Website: macys
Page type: billing-address
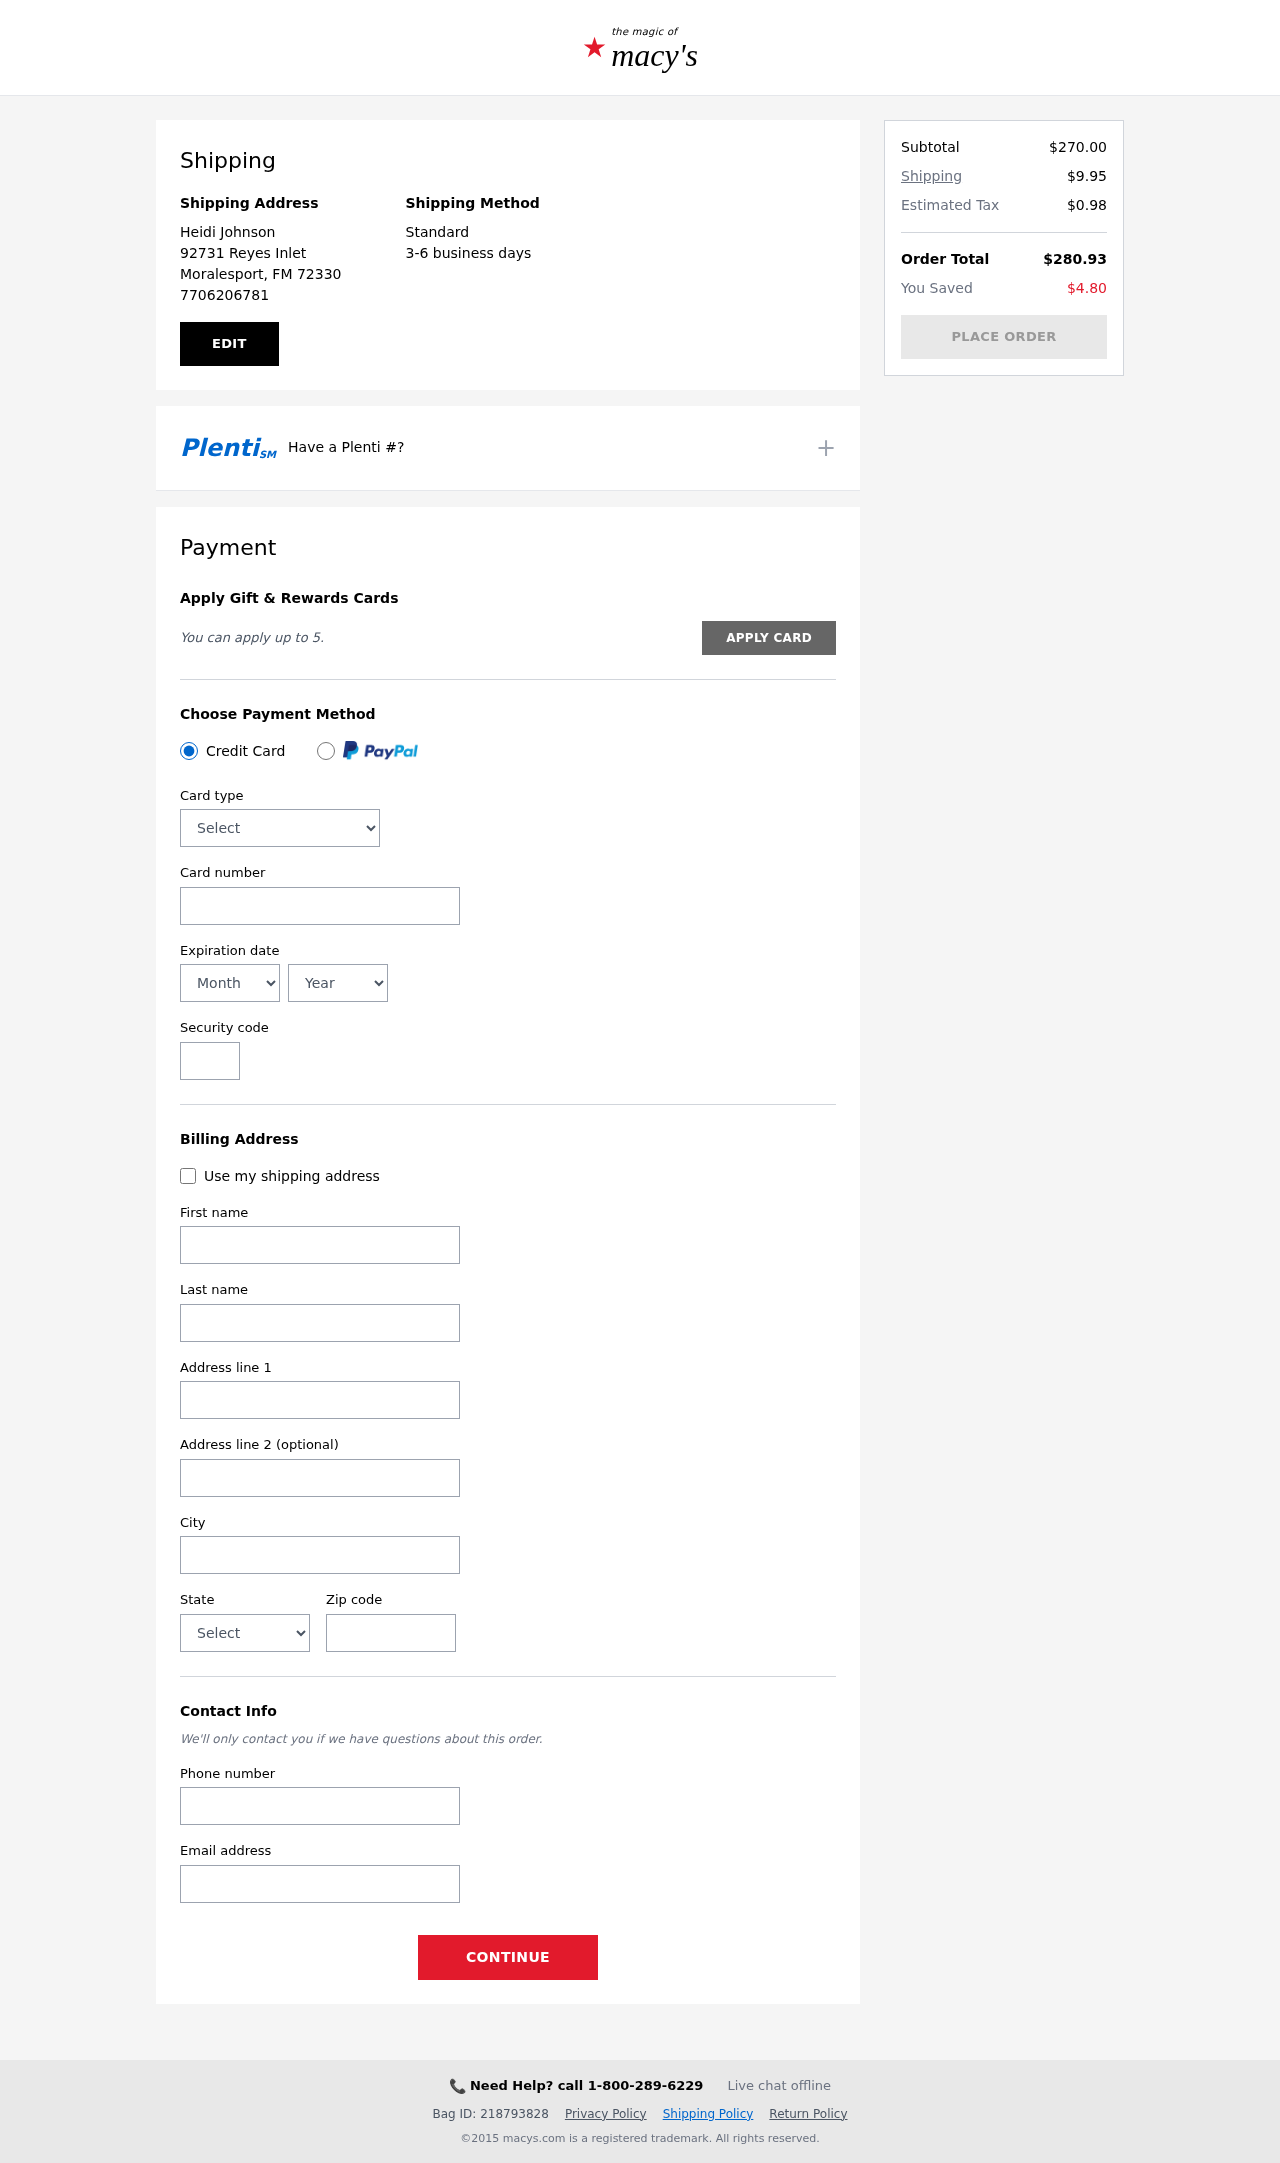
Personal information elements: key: PII_CARD_CVV
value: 447
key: PII_CARD_EXPIRY_MONTH
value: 11
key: PII_CARD_EXPIRY_YEAR
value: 28
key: PII_CARD_NUMBER
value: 6011 3914 4226 2181
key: PII_CARD_TYPE
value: Discover
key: PII_CITY
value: Moralesport
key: PII_CITY_STATE_ZIP
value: Moralesport, FM 72330
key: PII_EMAIL
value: heidi.johnson@yahoo.com
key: PII_FIRSTNAME
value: Heidi
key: PII_FULLNAME
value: Heidi Johnson
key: PII_LASTNAME
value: Johnson
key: PII_PHONE
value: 7706206781
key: PII_POSTCODE
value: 72330
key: PII_STATE
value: FM
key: PII_STREET
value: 92731 Reyes Inlet
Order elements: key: ORDER_SUBTOTAL
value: $270.00
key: ORDER_SHIPPING_COST
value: $9.95
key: ORDER_TAX
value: $0.98
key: ORDER_TOTAL
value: $280.93
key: ORDER_SAVINGS
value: $4.80